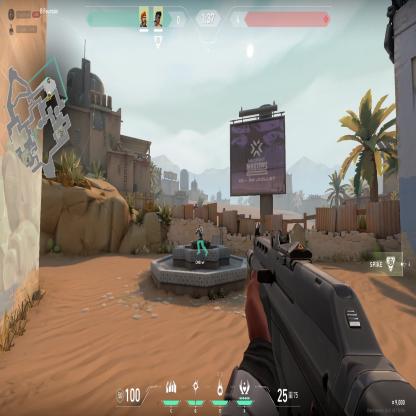
Label: teammate